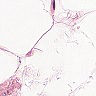
Metastatic tissue present: no